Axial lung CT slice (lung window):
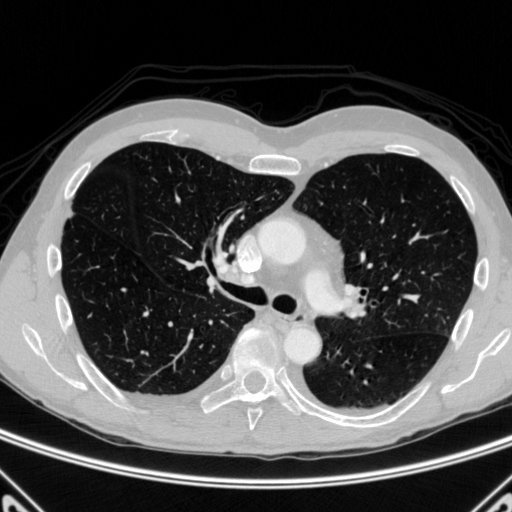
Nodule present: no